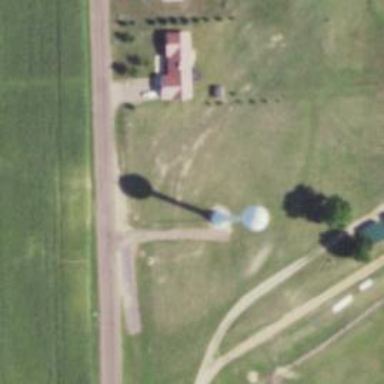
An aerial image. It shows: Water tower that is man-made.